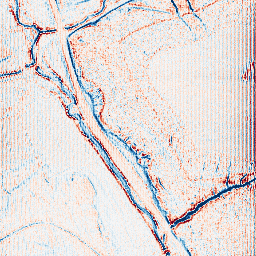
Category: edge_preserving
Decomposition family: anisotropic_diffusion
Decomposition parameters: iterations: 10
kappa: 100
gamma: 0.1
Upsampling method: fft_zeropad
Upsampling parameters: scale: 4
Upsampling scale: 4